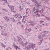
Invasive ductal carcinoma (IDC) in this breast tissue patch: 1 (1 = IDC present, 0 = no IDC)